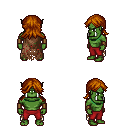
a pixel art fantasy rpg character, male body template, orc, green skin, brown tattered cape, red pants, brunette loose hair, leather bracers, four views (front, back, left, right), 2x2 character sprite sheet, small pixel art, hard edges, no anti-aliasing